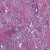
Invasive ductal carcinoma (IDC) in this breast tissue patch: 0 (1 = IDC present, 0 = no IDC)